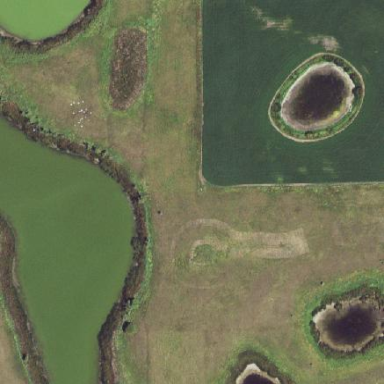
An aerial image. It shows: Nature reserve designated as Waterfowl Production Area.